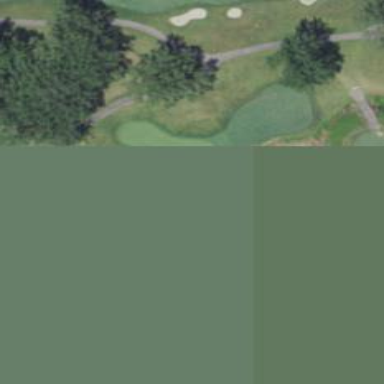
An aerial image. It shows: Scenic view of water hazard on golf course. The natural water feature adds beauty to the landscape.